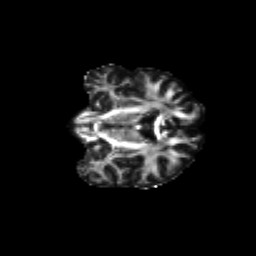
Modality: FA
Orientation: coronal
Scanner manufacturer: siemens
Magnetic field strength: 3 T
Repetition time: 9.2 s
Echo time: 0.084 s